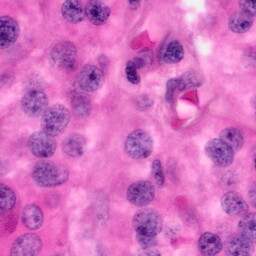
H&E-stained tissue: Pancreatic